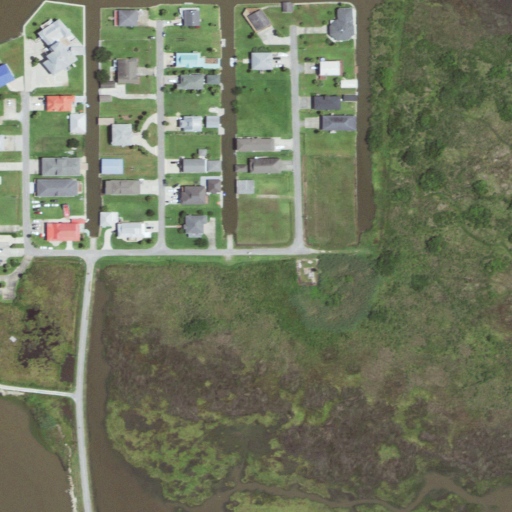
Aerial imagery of ridge(s) in Louisiana named Billy Goat Ridge containing herbaceous wetlands, medium intensity development, low intensity development, open water, open development, and high intensity development